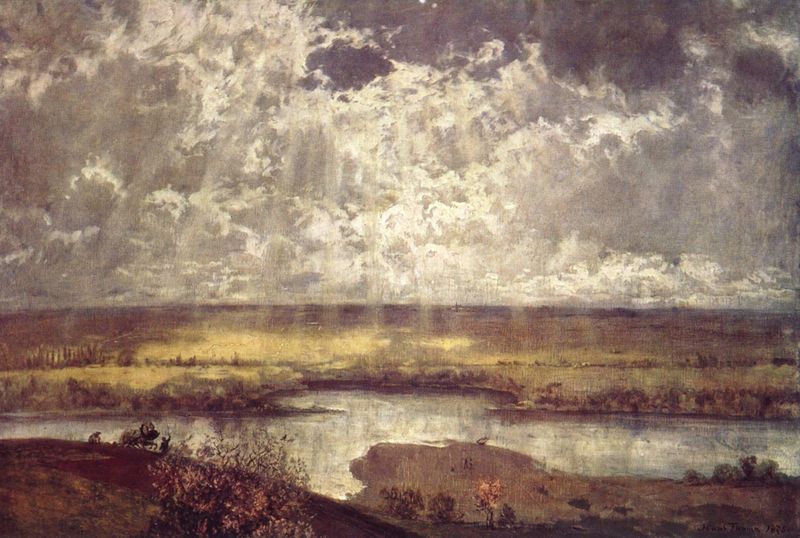
Titel: Mainlandschaft
Künstler: Hans Thoma
Standort: München
Institution: Neue Pinakothek
Schlagwörter: baum, berg, blau, dunkel, feuer, gemälde, gewitter, himmel, mann, schatten, wasser, weiß, wolken, bäume, fluss, gelb, grün, impressionismus, landschaft, menschen, sand, see, ufer, abend, blume, braun, frau, grau, hell, licht, schwarz, vordergrund, blüte, blüten, gras, rasen, rot, weg, wiese, wolke, leute, malerei, silber, spiegel, öl, bach, dämmerung, ebene, feld, felder, ferne, flusslauf, gräser, horizont, hügel, natur, schilf, strauch, weide, weite, busch, büsche, flachland, gebüsch, gewässer, sonne, sträucher, wiesen, gold, realismus, pflanzen, rosa, boot, pferd, pferde, reiter, bewölkt, ruhig, schiff, sommer, acker, getreide, weizen, fläche, sonnenlicht, aue, dunkelgrün, dunst, hellgrün, kuh, figuren, wagen, böschung, romantik, strom, ölgemälde, brand, turner, weiblich, streifen, stimmung, lichteinfall, steppe, abendstimmung, bauer, bucht, regen, sonnenstrahl, strahlen, linie, wolkig, strahl, landzunge, trüb, thoma, sonnenstrahlen, obstbaum, welt, lichtschein, waser, wasserspiegel, mäander, fuhrwerk, fluren, wies, langsam, aua, unbelebt, grünm, bühler, fläache, fäume, sonne#wolken, flusse, bendeckt